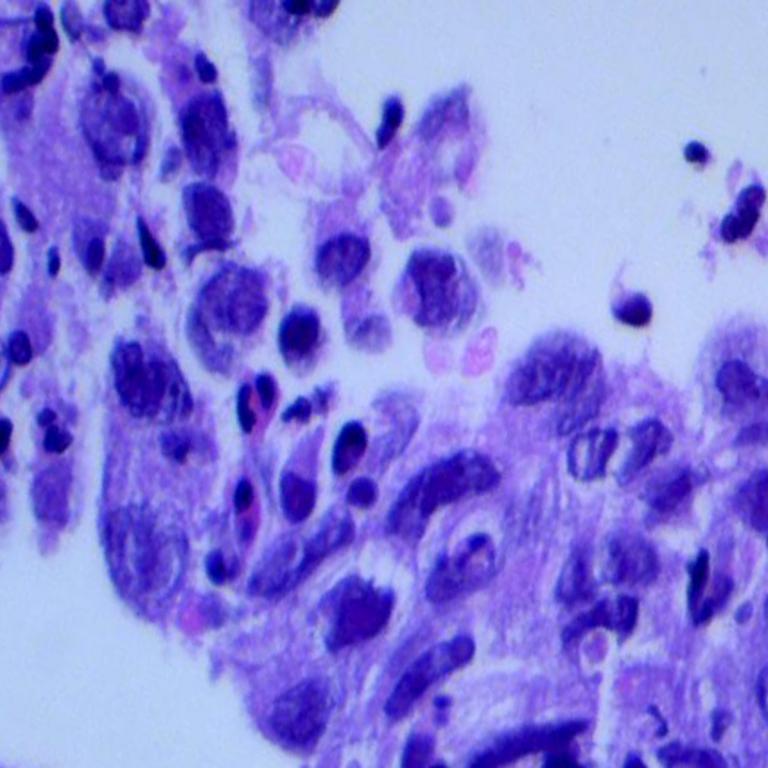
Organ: lung
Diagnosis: adenocarcinomas